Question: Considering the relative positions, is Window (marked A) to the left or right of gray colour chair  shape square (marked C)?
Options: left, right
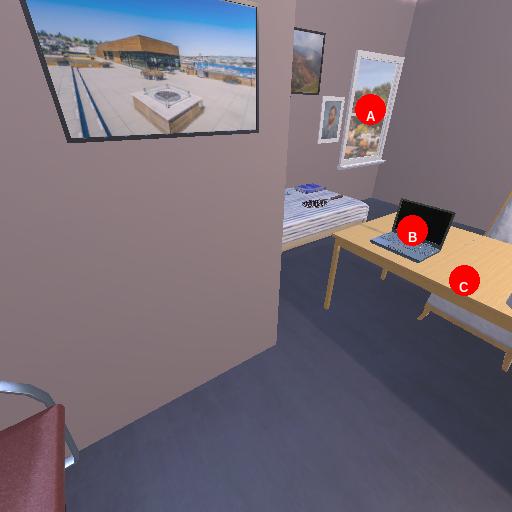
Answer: left